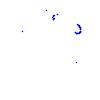
Particle: kaon